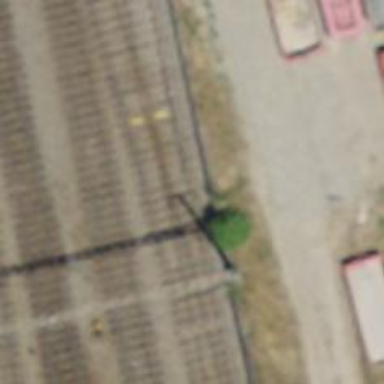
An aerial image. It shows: Single-track electrified railway siding with contact line for service.